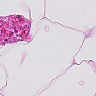
Metastatic tissue present: no